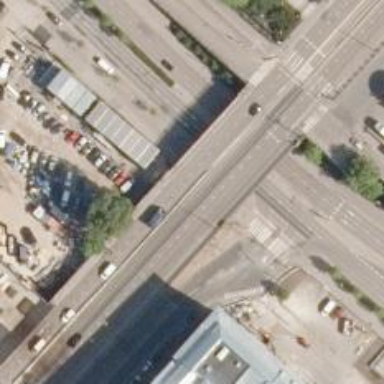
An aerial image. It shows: Bridge for electrified tram railway with physical marking for segregation.